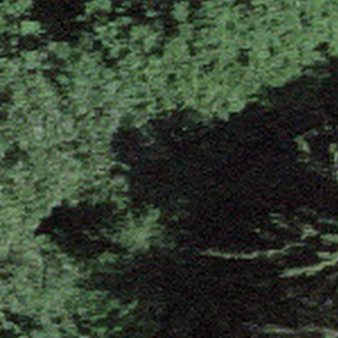
Label: other